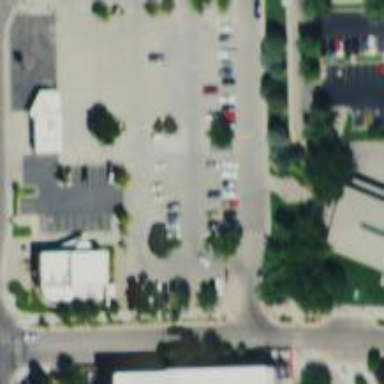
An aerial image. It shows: Parking space.